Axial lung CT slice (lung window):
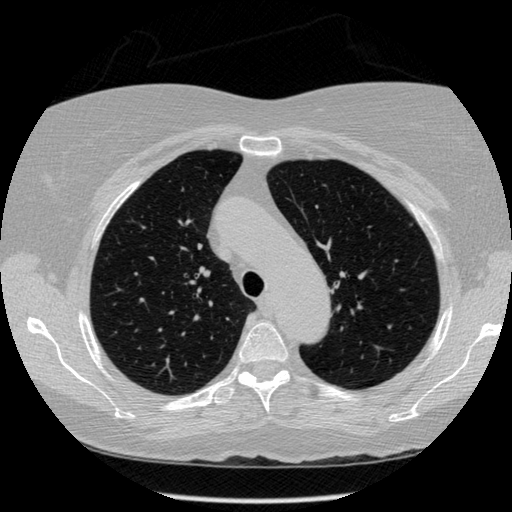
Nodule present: no